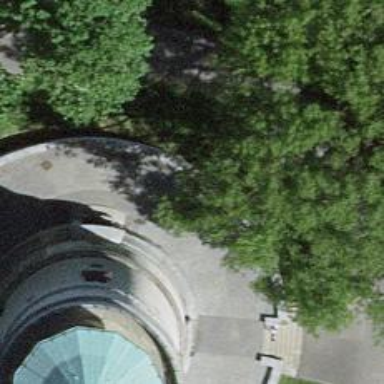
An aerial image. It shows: Tower serving as viewpoint building.